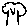
Label: tree